Question: So, I want my progress bar to go to this sorta wait screen:

Not really much else to say. Anyway I can set it to do this instead of the old percent thing?
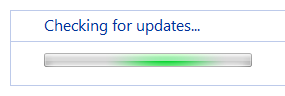
Answer: Take a look at <URL>
You would use it, very simply, like...
'''
JProgress bar = new JProgressBar(...);
bar.setIndeterminate(true);
'''
Then instead of showing the progress, it will show its look and feel's indeterminate state, which should be a pretty animation under the Windows look and feel...
You may also find <URL> a pratical resource